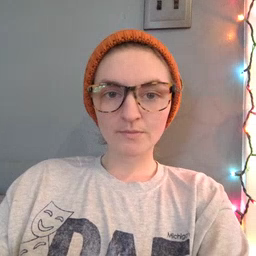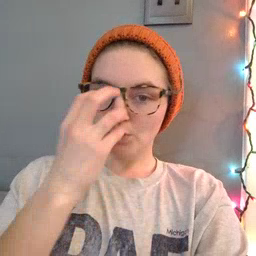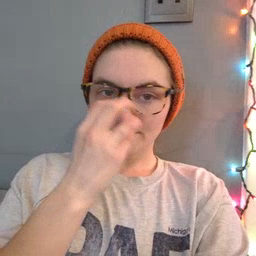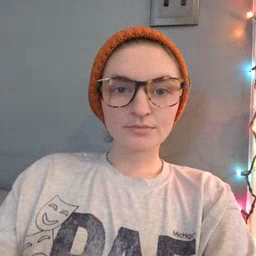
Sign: clown